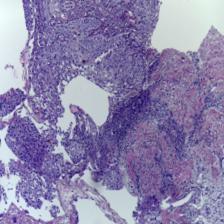
Diagnosis: OSCC